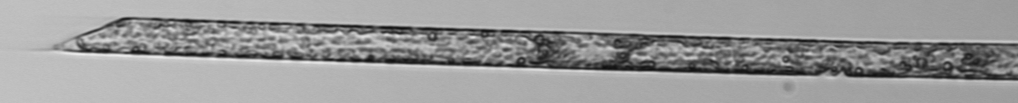
Label: Rhizosolenia